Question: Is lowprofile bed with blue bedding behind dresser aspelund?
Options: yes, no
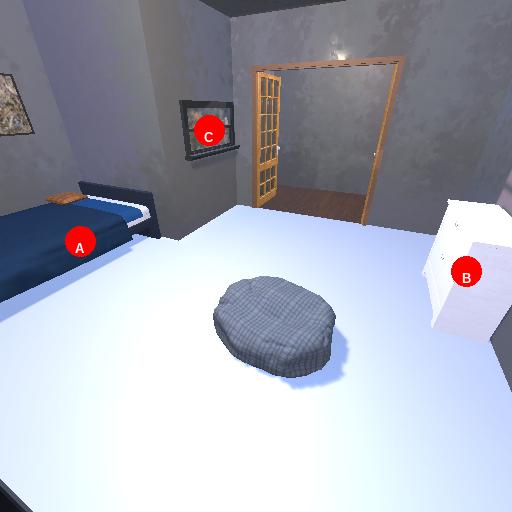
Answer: yes